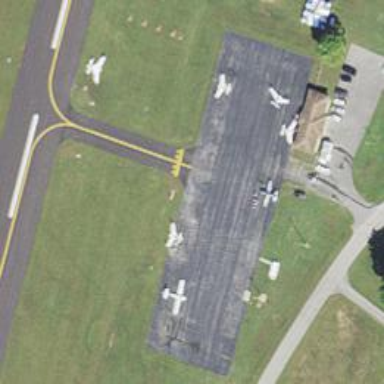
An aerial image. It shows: Image of taxiway at airport.